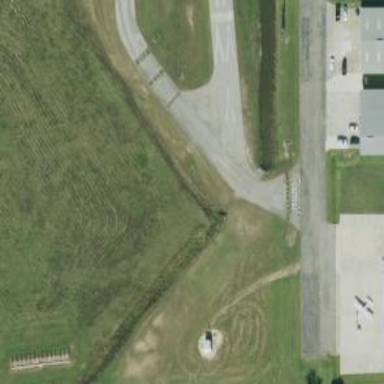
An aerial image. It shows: Image of taxiway at airport.